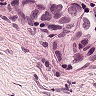
Metastatic tissue present: yes